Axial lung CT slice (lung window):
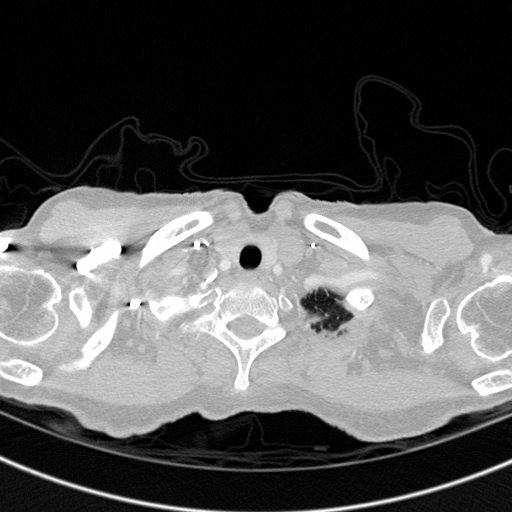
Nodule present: no